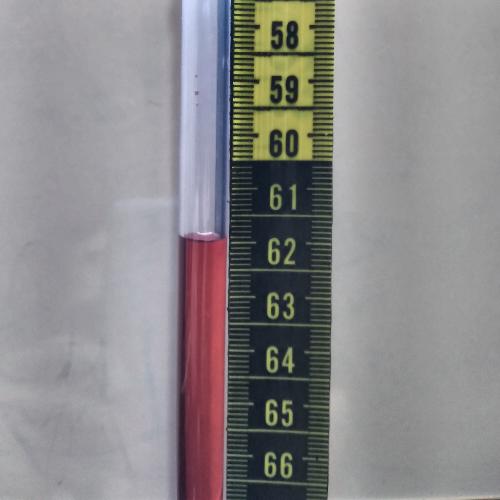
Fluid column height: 62.0 cm